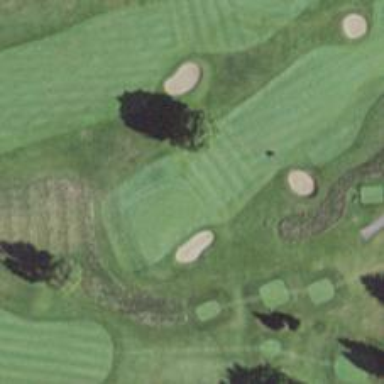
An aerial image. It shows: Golf hole.